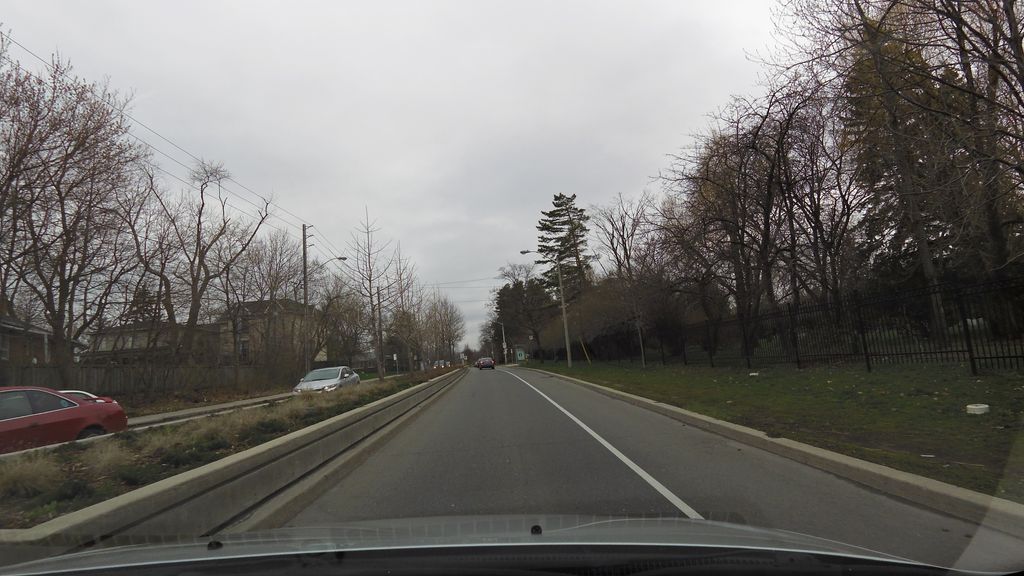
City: toronto